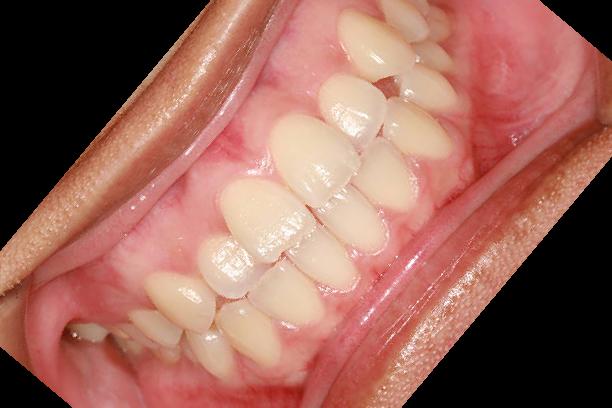
Condition: Gingivitis